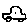
Label: car